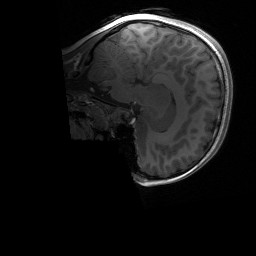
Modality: T1w
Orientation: sagittal
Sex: female
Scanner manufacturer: siemens
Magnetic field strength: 3 T
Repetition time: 1.9 s
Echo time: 0.00243 s